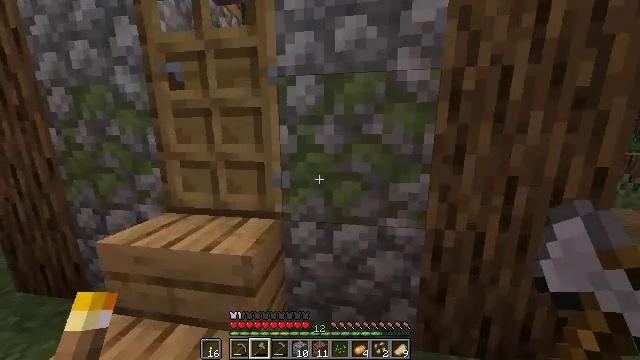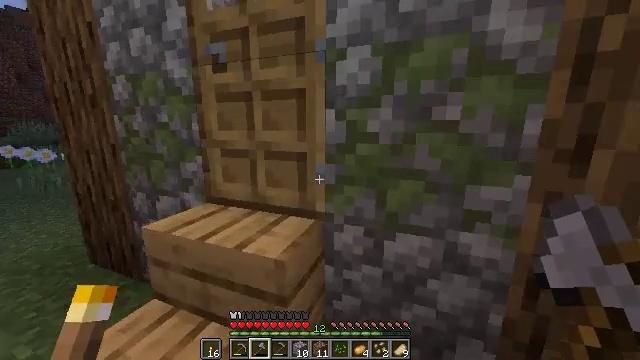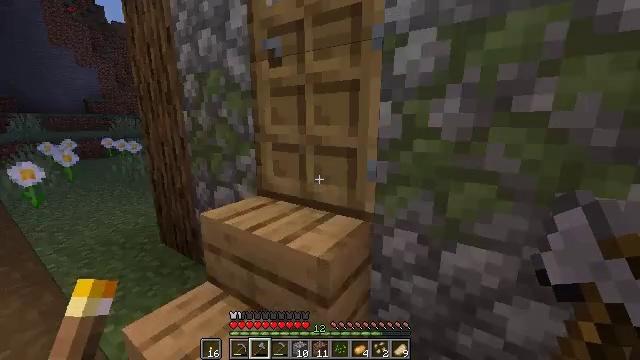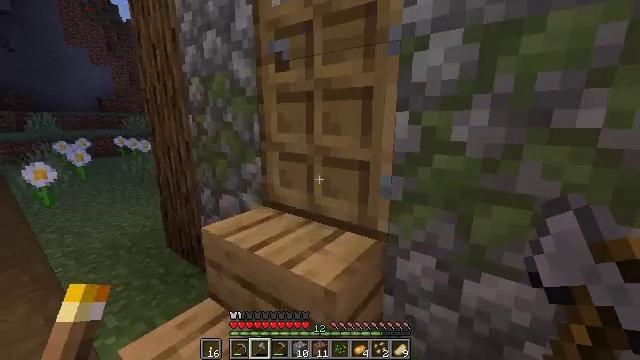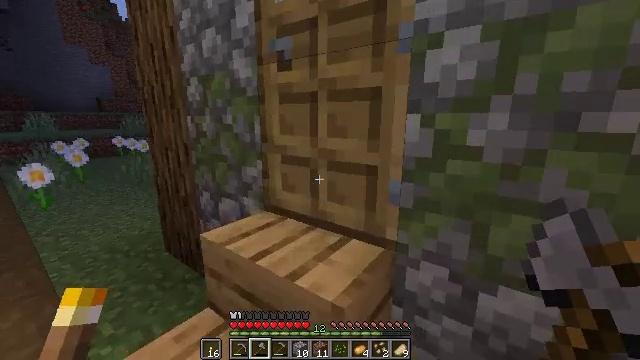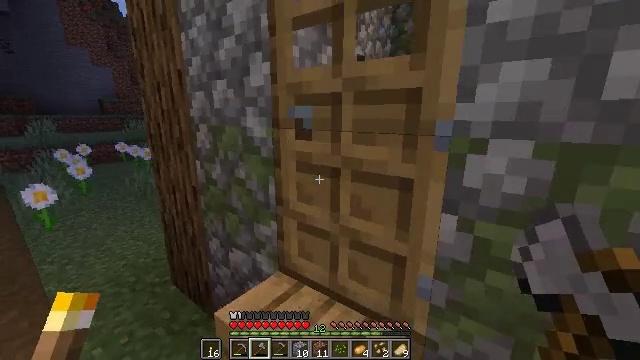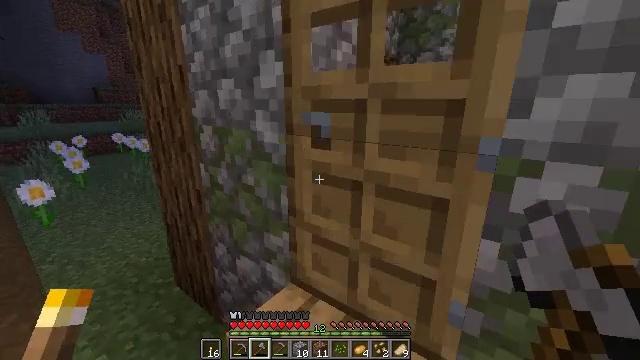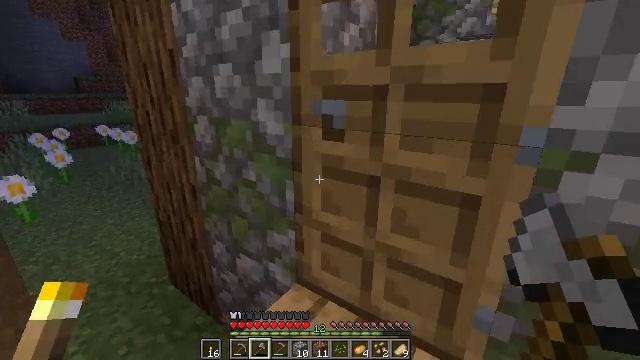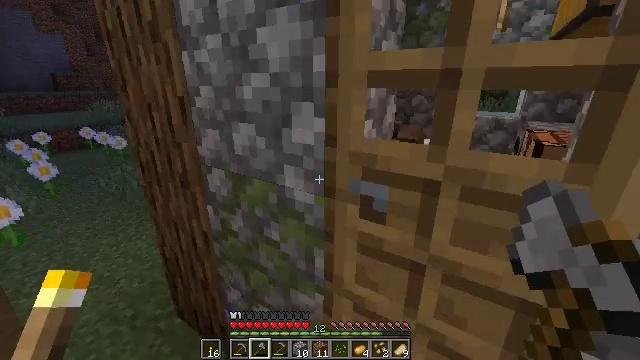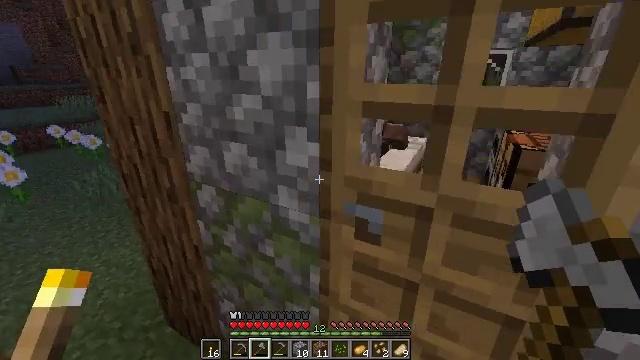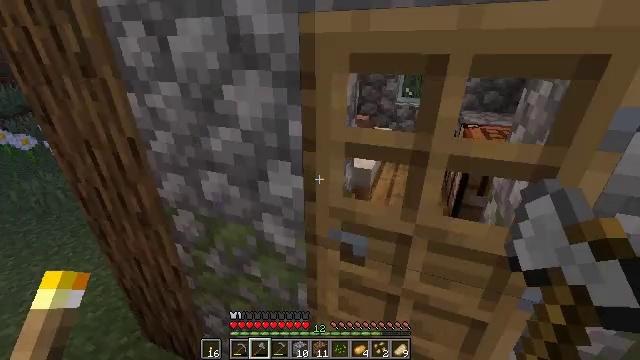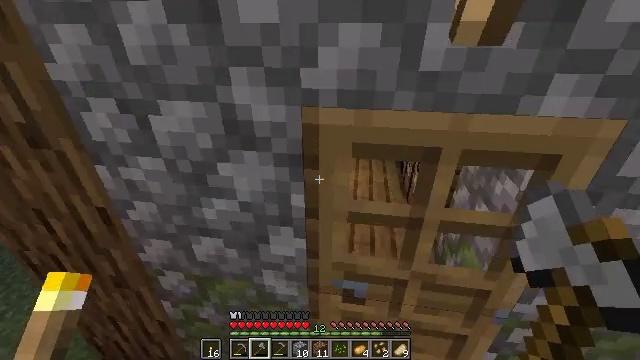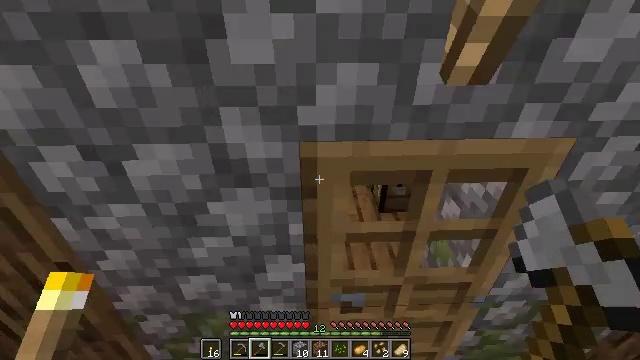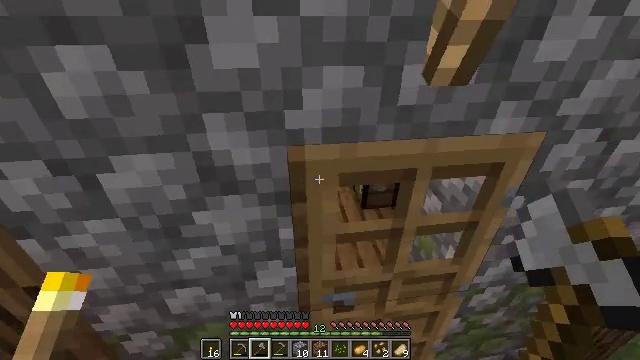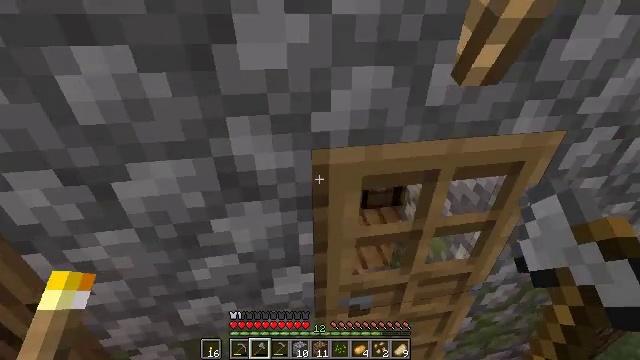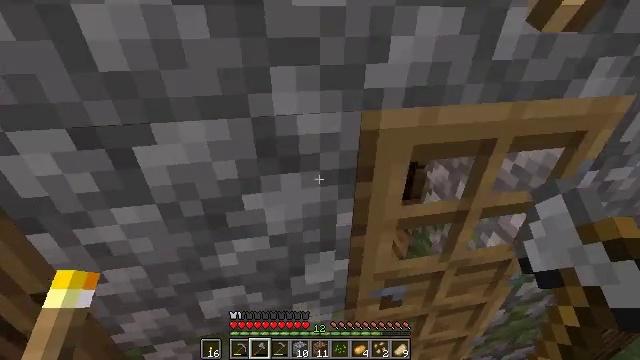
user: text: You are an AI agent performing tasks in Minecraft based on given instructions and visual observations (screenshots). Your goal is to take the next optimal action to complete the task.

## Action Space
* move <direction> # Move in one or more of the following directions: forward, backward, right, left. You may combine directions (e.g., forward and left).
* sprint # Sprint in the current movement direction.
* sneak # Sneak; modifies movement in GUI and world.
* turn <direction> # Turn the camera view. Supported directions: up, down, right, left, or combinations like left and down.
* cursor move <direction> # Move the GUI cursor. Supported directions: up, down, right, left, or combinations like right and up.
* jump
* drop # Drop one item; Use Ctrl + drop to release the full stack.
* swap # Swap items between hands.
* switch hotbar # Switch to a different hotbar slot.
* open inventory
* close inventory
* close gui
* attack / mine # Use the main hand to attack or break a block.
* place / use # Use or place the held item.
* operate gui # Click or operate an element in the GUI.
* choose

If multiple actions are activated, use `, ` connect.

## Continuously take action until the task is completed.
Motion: motion action
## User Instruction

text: Reclaim the grass path segment.
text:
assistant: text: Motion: turn left and down
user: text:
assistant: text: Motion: turn left
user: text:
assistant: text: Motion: move forward, turn left
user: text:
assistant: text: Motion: move forward and move left
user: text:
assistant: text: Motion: move forward and move left
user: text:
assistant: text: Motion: move forward and move left, turn down
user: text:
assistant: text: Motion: move forward and move left, turn right and down
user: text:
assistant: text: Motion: move forward and move left, turn right and down, jump
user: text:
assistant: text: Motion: move forward and move left, turn right and down, jump
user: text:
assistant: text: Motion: move forward and move left, turn right and down, jump
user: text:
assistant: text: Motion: move forward and move left, turn right and down, jump
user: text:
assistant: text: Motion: move forward, turn right and down
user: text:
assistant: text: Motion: turn right
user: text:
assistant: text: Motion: turn right
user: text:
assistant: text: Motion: no_op
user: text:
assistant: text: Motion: no_op
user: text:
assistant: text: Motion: move right
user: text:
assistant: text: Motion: move right
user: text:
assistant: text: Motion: move right, turn up
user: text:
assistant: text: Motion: move right, turn right and up
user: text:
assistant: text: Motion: move right, turn right and up
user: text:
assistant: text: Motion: move right, turn right and up
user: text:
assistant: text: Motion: move right, turn right
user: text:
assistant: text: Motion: move forward and move right, turn right and up
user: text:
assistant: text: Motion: move forward and move right, sprint
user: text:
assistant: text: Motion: move forward and move right, sprint
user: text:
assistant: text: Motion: move forward and move right, sprint
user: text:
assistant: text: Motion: move forward and move right, sprint, jump
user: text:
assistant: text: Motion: move forward and move right, sprint, jump
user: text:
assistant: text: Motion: move forward, sprint, jump